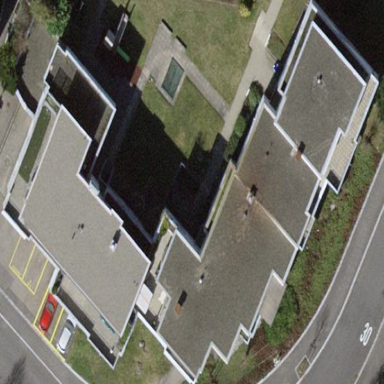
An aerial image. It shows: Building with flat roof.